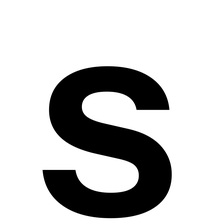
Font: InstrumentSans_SemiBold